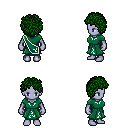
a pixel art fantasy rpg character, female body template, dark elf, purple skin, sash dress, red pants, green curly afro hairstyle, four views (front, back, left, right), 2x2 character sprite sheet, small pixel art, hard edges, no anti-aliasing